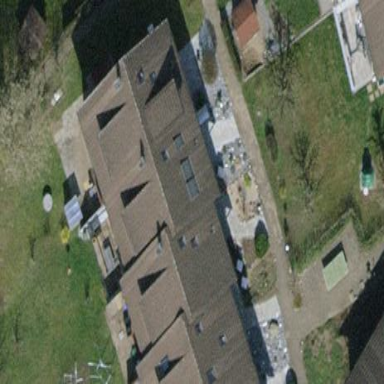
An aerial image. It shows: Simple and straightforward house.